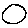
Label: circle